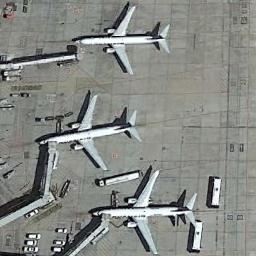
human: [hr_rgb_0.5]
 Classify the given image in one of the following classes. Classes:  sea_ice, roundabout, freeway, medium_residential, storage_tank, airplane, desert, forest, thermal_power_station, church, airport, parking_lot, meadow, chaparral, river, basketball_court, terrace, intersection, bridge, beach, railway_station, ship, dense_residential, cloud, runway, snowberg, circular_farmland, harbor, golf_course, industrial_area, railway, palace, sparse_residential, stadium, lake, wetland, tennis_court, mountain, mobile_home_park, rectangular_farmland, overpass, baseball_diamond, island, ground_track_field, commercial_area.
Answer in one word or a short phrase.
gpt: airplane